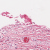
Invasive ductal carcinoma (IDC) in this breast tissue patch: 1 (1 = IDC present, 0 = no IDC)